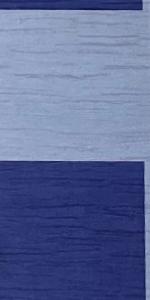
Label: Empty